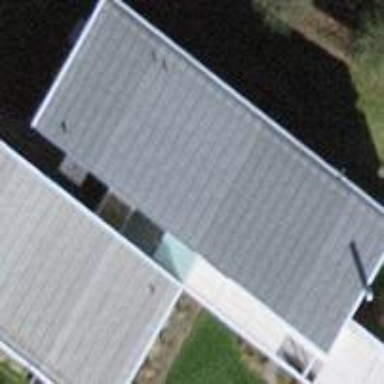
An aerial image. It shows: Semidetached house with skillion roof shape.